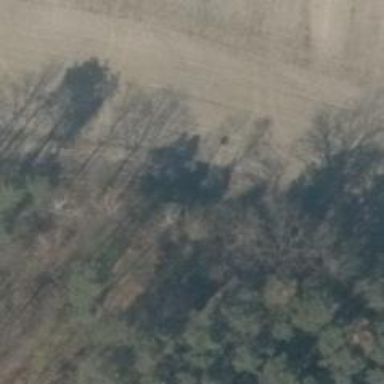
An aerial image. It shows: Hunting stand.